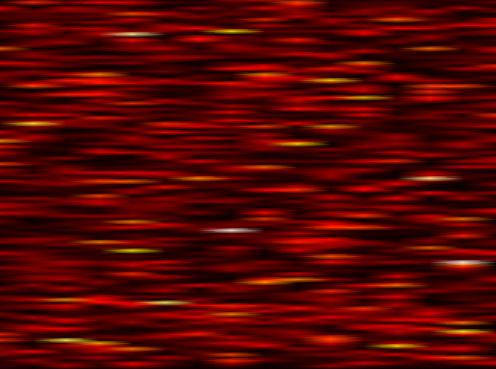
Label: FOFDM